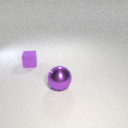
small purple rubber cube behind large purple metal sphere